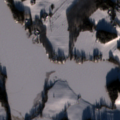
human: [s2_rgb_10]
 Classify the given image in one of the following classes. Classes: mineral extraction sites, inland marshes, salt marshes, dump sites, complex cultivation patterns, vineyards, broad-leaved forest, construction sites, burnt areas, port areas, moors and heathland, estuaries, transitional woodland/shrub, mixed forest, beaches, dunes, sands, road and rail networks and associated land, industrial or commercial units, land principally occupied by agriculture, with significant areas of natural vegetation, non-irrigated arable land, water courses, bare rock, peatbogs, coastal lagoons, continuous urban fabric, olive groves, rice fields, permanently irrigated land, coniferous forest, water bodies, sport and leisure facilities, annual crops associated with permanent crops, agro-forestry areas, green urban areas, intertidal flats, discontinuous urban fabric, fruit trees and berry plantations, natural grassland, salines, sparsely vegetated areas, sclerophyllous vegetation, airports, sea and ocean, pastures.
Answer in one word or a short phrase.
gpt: discontinuous urban fabric, non-irrigated arable land, land principally occupied by agriculture, with significant areas of natural vegetation, water bodies